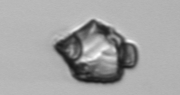
Label: Delphineis